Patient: sex M, age 35
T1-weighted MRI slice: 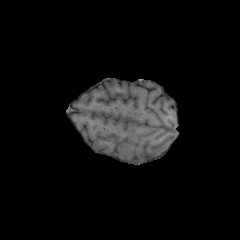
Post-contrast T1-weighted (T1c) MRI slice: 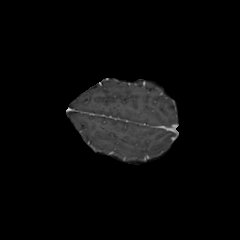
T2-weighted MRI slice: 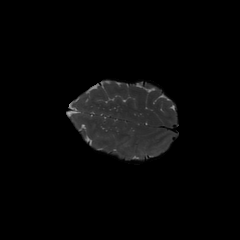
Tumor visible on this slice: yes
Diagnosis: Astrocytoma, IDH-wildtype
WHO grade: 2